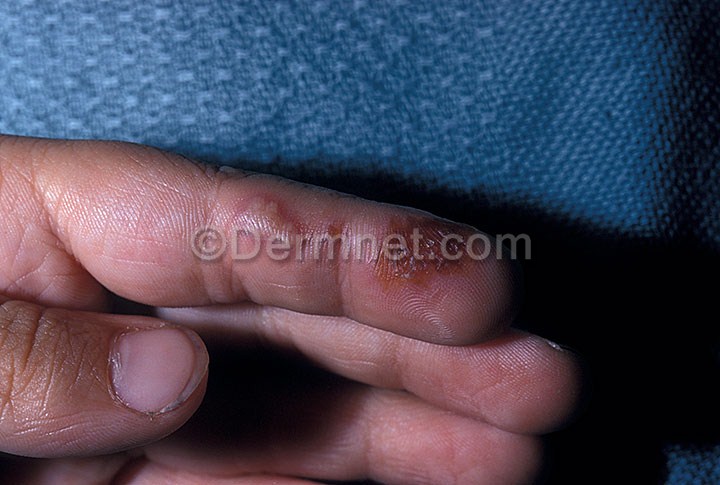
Disease: Warts Molluscum and other Viral Infections